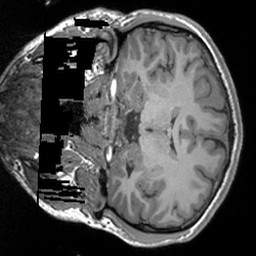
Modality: T1w
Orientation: coronal
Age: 19
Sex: male
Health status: healthy
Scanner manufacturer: siemens
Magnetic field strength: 3 T
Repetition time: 1.9 s
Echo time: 0.00252 s